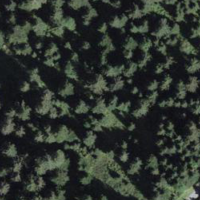
EUNIS habitat code: 43
Species observed at this site:
Caltha palustris